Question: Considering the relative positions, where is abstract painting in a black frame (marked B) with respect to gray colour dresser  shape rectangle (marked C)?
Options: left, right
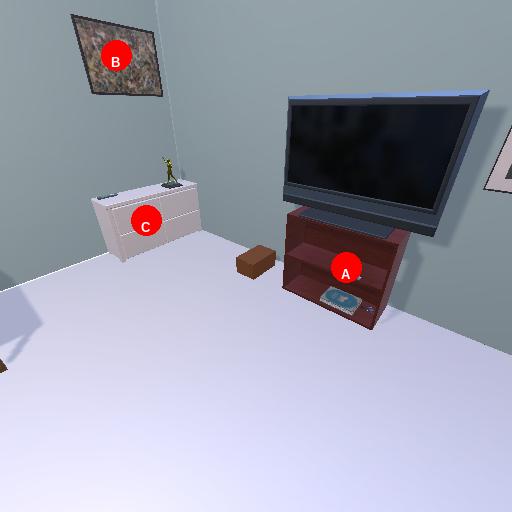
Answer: left